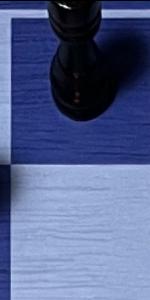
Label: Empty